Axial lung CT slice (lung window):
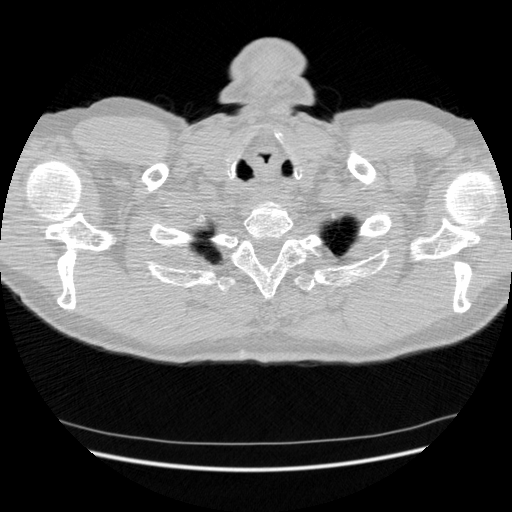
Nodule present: no